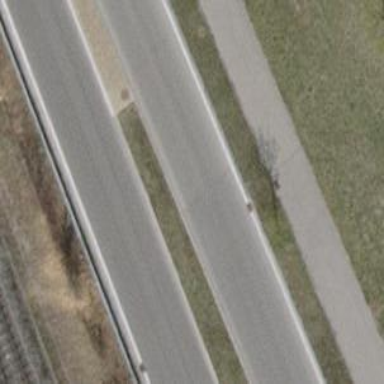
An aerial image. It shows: Secondary road with separate asphalt sidewalk.